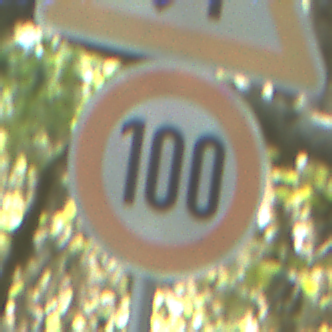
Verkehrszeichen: Geschwindigkeit100
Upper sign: Gegenverkehr
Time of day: Midday
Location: Outdoor (Nature)
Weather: Clear
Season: NotSpecified
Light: Natural